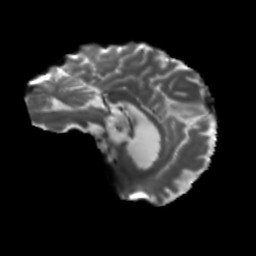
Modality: T2w
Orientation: sagittal
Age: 74
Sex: female
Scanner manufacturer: siemens
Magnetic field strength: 3 T
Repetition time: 5.25 s
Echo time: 0.08 s